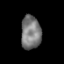
Tissue: prostate
Cell type: T cells
Senescence score: 0.3323
Nuclear area (px): 657
Mean DAPI intensity: 121.304